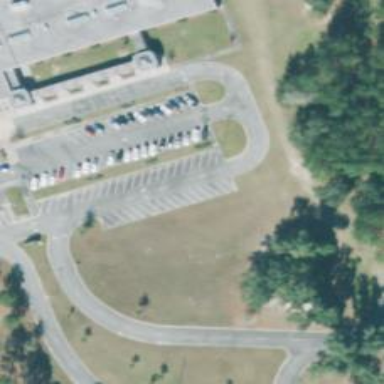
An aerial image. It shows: Parking space.